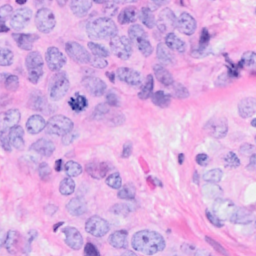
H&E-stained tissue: Breast